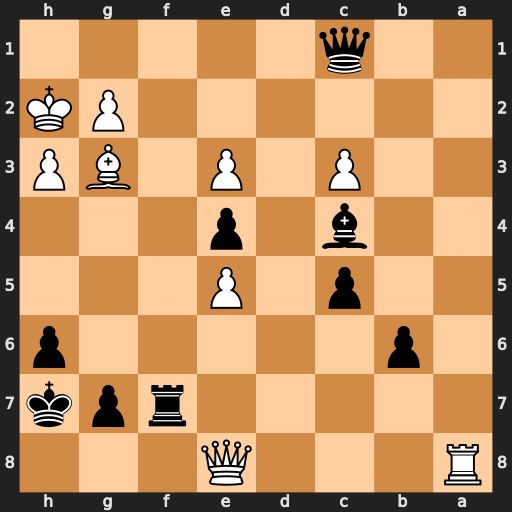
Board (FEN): R3Q3/5rpk/1p5p/2p1P3/2b1p3/2P1P1BP/6PK/2q5
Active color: b
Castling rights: -
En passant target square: -
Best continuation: Rf1 Qh8+ Kg6 Bf2 Rxf2